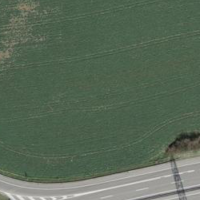
EUNIS habitat code: 57
Species observed at this site:
Poecile palustris
Corvus corone
Cyanistes caeruleus
Ardea alba
Parus major
Sitta europaea
Garrulus glandarius
Fringilla coelebs
Ciconia ciconia
Buteo buteo
Sylvia atricapilla
Columba palumbus